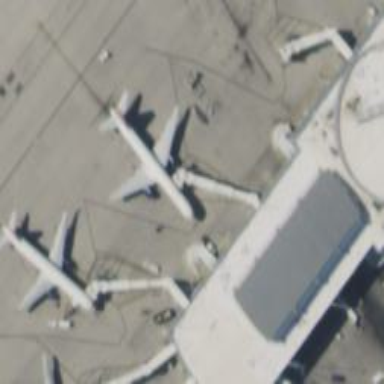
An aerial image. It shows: Airport gate.